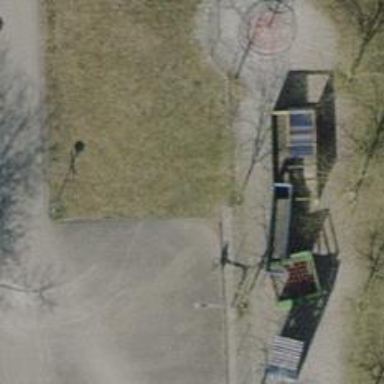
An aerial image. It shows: Playground area for leisure land.